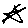
Label: star